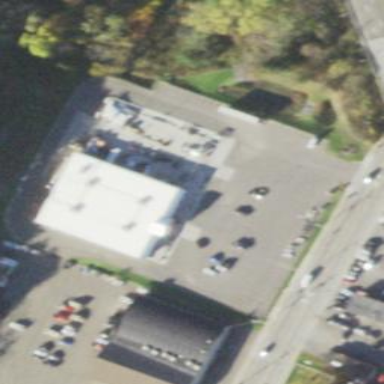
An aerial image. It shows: Retail building housing country store.